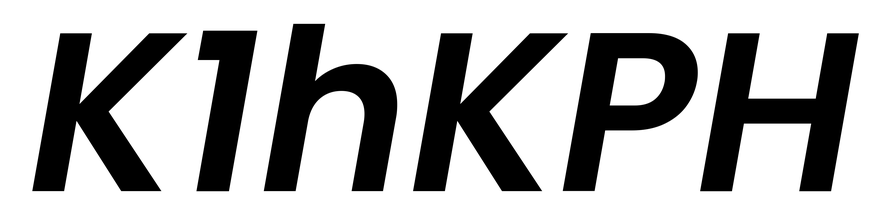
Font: Poppins-SemiBoldItalic